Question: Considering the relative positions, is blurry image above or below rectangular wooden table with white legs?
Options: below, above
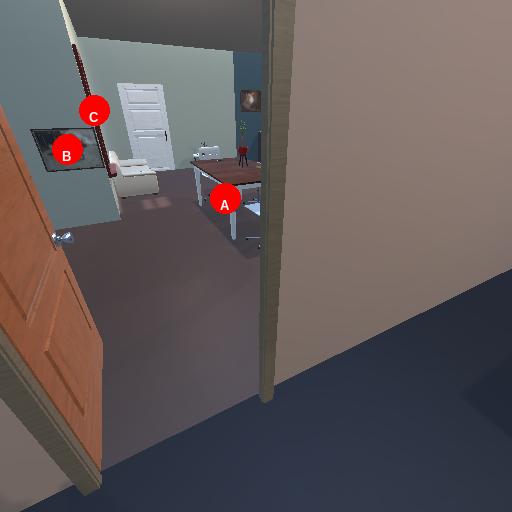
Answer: below